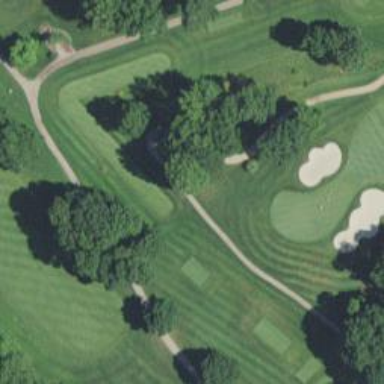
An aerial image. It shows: View of golf hole.